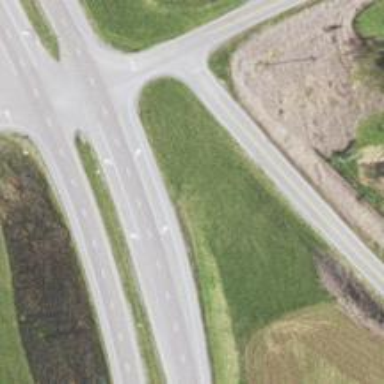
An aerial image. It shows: Trunk highway.